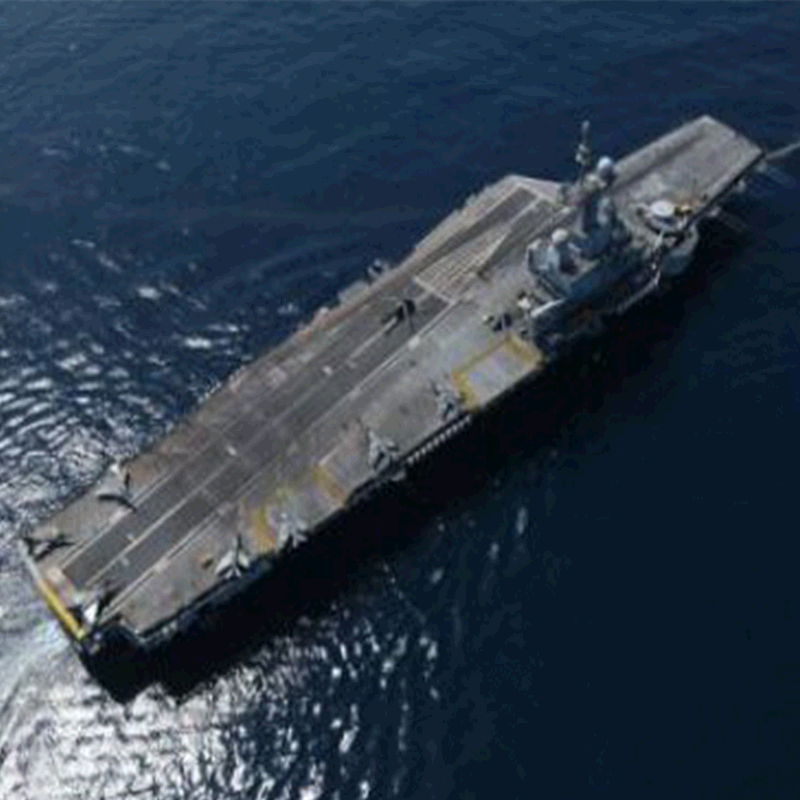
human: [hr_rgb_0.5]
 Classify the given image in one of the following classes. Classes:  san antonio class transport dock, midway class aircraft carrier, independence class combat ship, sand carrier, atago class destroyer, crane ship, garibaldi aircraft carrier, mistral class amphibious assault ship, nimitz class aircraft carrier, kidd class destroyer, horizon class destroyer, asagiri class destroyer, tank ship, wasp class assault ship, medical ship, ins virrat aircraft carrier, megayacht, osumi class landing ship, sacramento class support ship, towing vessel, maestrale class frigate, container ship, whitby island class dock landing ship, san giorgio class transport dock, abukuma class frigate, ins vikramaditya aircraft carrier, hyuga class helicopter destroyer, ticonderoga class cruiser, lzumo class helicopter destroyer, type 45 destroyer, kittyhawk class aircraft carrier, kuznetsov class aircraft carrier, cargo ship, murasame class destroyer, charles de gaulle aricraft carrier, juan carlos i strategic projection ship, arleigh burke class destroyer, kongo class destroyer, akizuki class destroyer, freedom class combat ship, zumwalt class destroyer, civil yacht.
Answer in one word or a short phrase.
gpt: Charles de Gaulle aricraft carrier